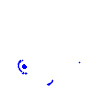
Particle: electron